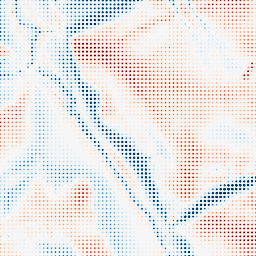
Category: edge_preserving
Decomposition family: guided
Decomposition parameters: radius: 16
eps: 0.01
Upsampling method: sinc_blackman
Upsampling parameters: scale: 8
kernel_size: 4
Upsampling scale: 8